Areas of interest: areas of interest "Art Gallery"
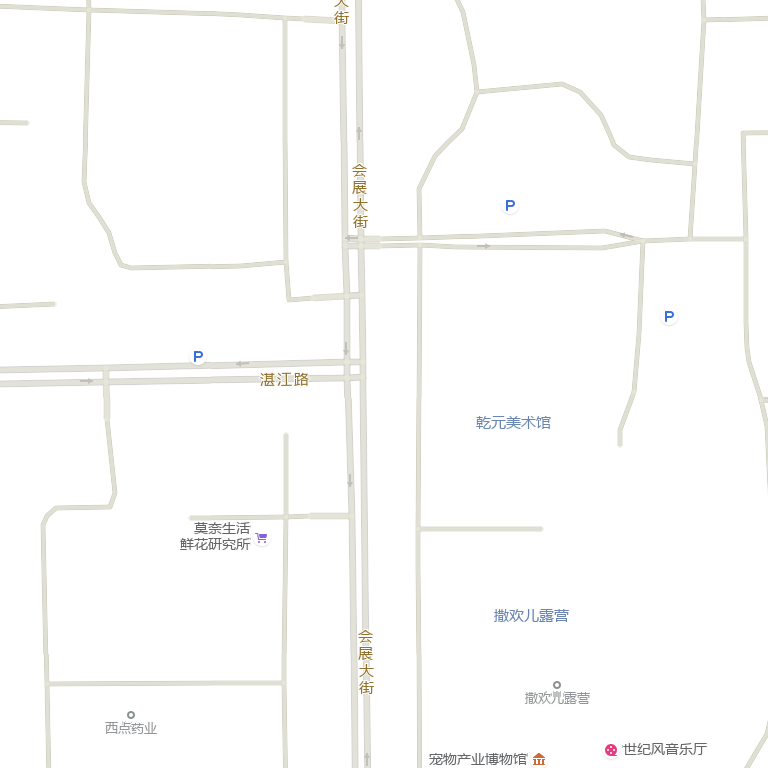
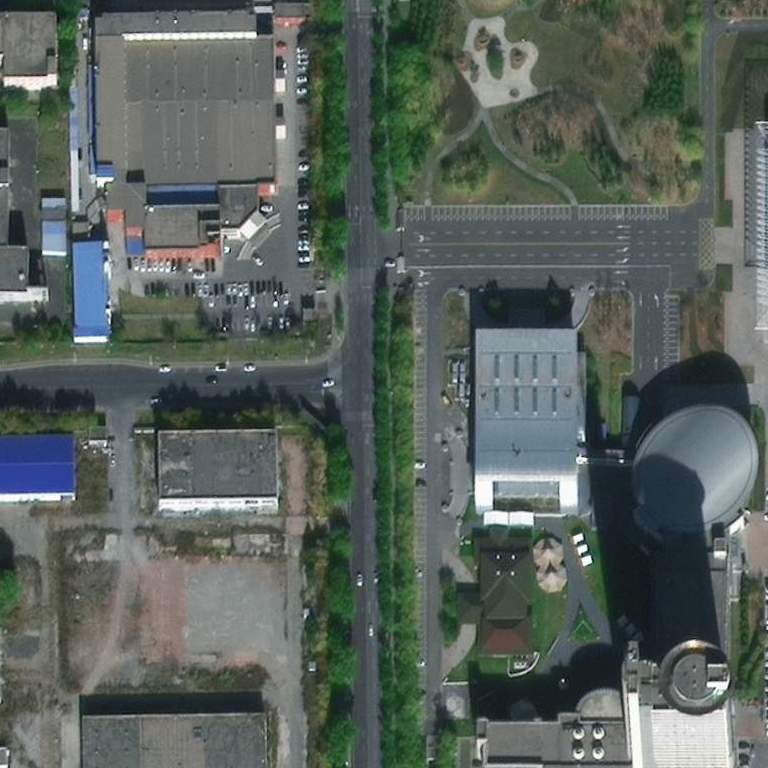